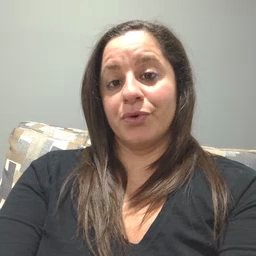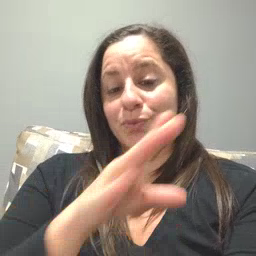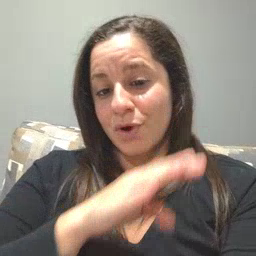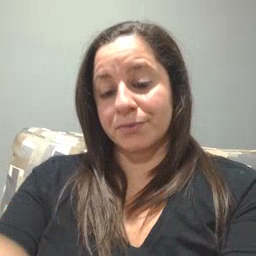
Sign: quiet